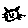
Label: cat